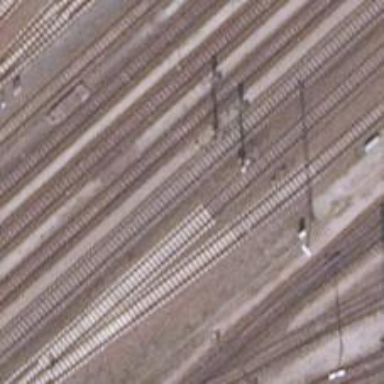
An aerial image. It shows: Railway signal.